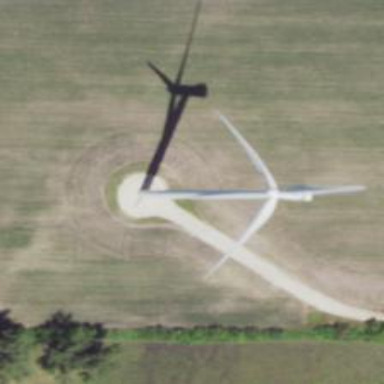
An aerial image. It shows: Wind generator powered by Vestas horizontal axis wind turbine.